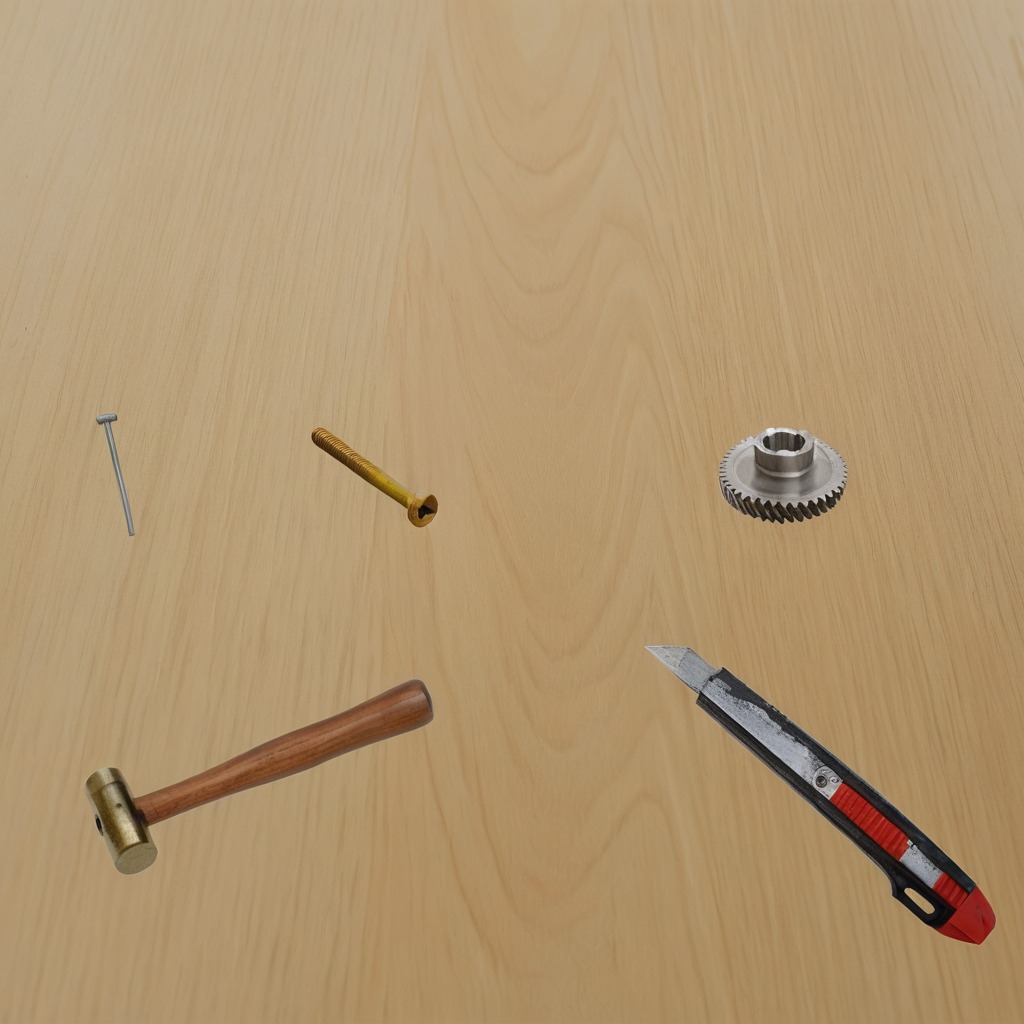
A steel gear with teeth, a utility knife, a metal machine screw, an iron nail, and a hammer are lying on the plywood surface in a paint workshop lit by afternoon window light.